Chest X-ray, PA view. Patient: 69 years old, sex M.
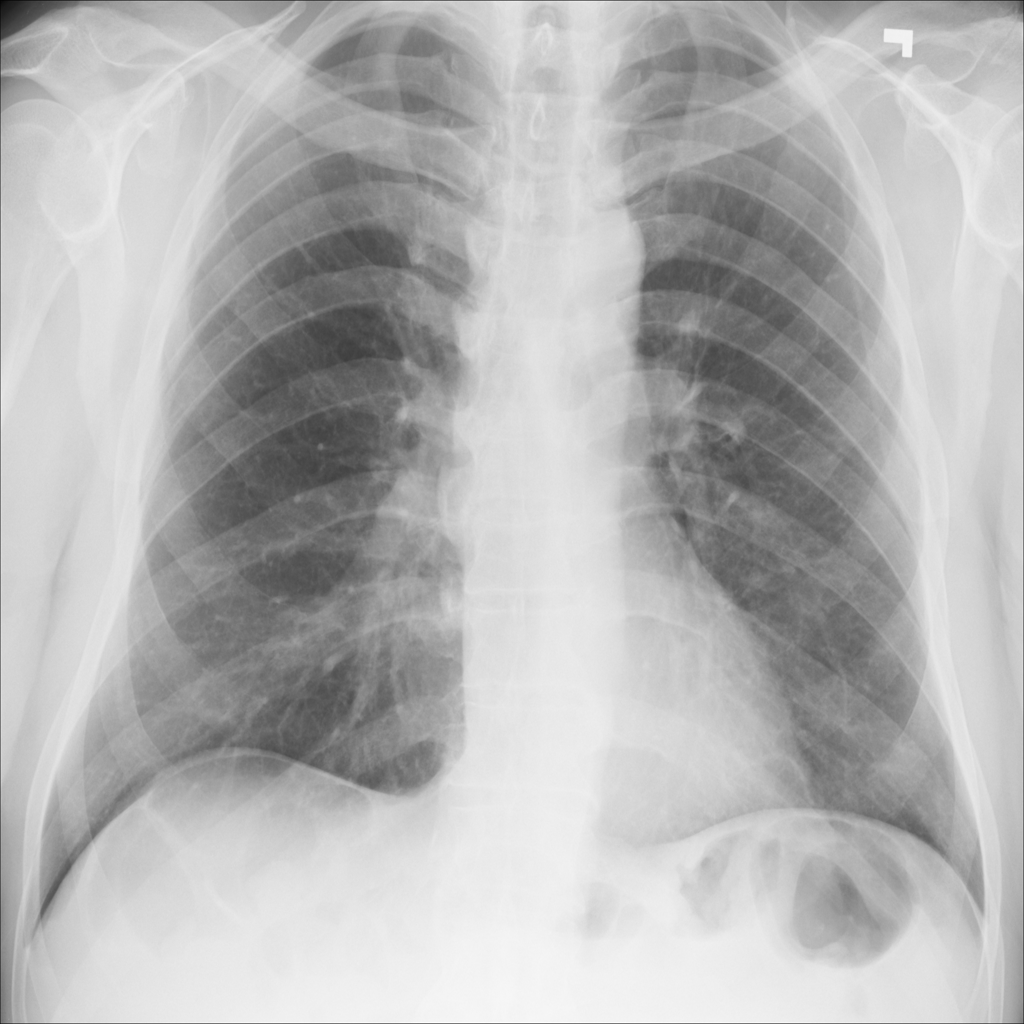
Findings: No Finding